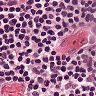
Metastatic tissue present: no